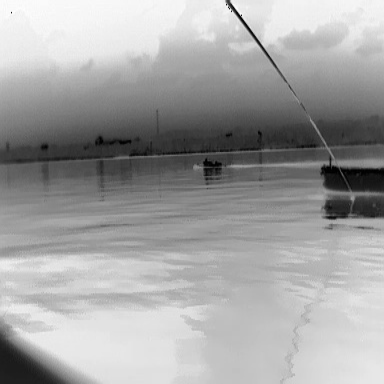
There are two objects shown in the infrared image, including a liner, and a canoe.